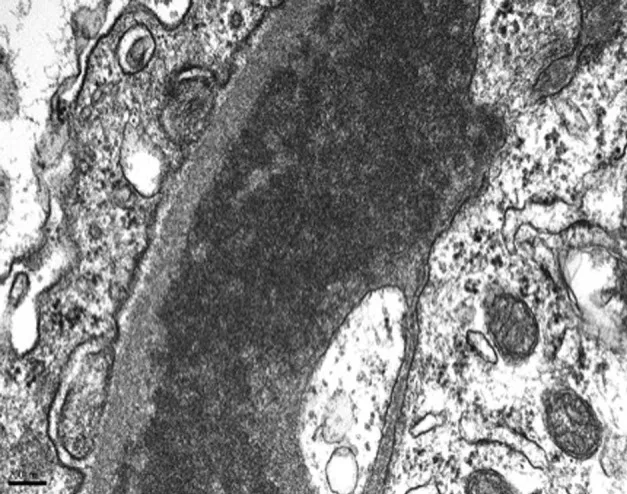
EM - subendothelial deposits.
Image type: pathology (h&e)